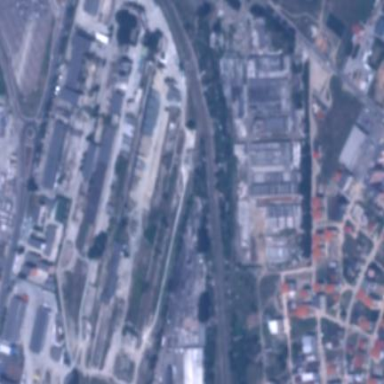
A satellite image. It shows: Industrial area.